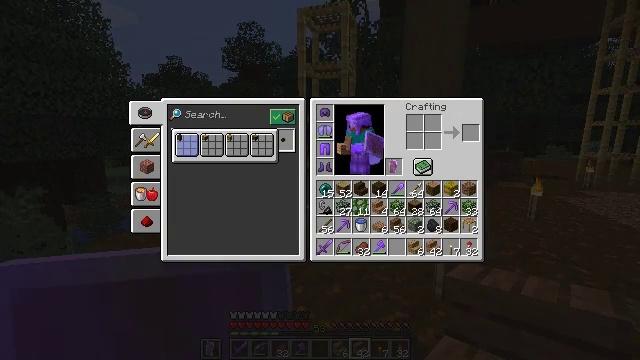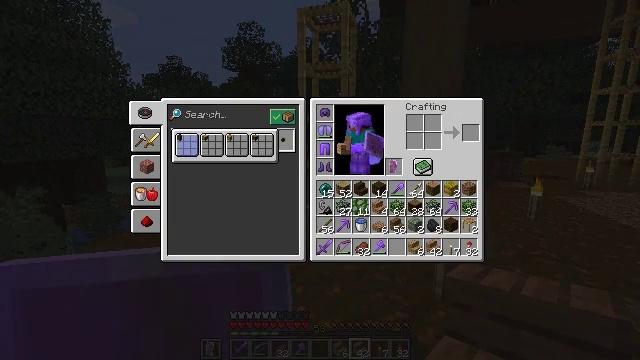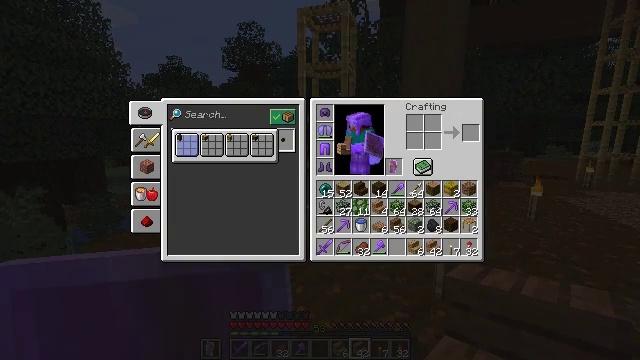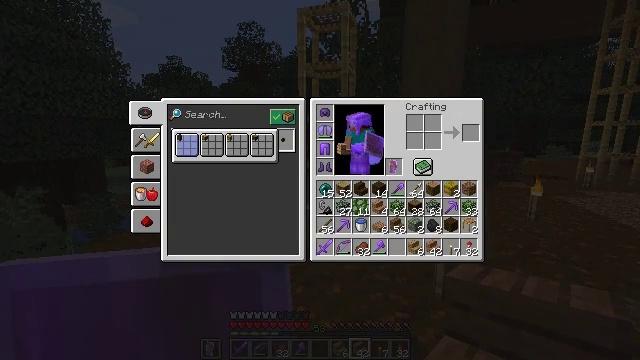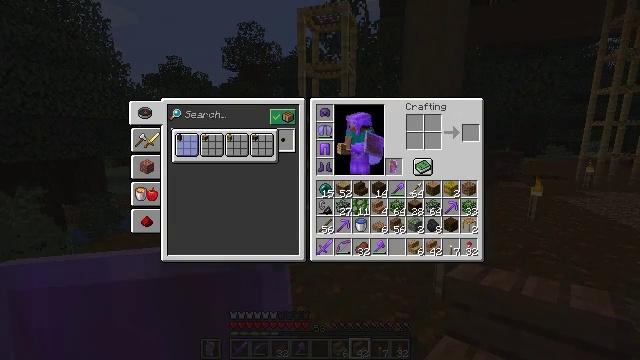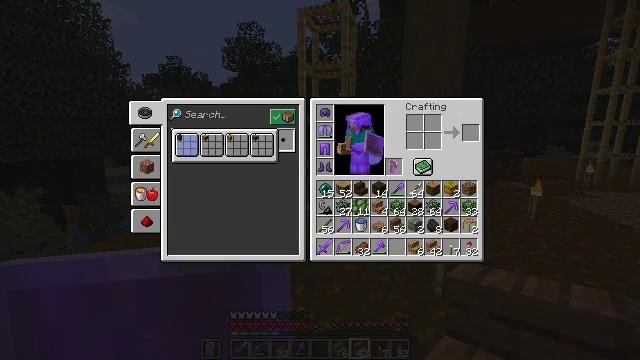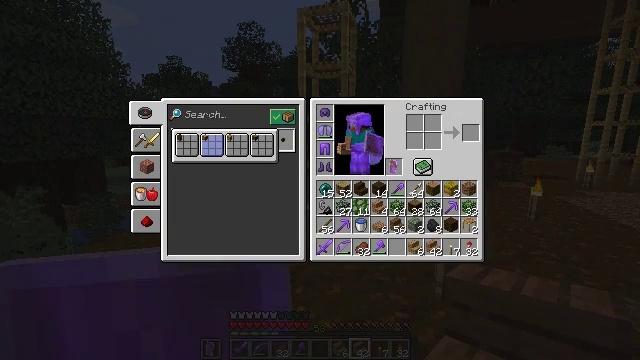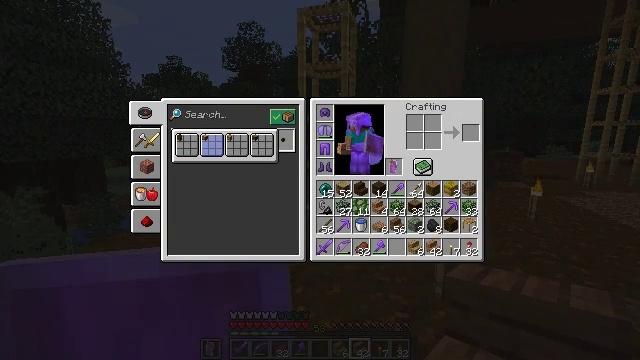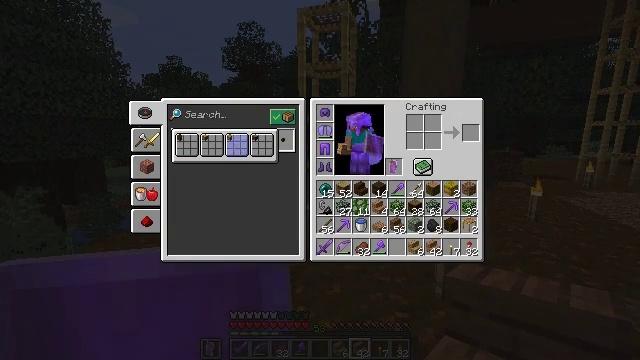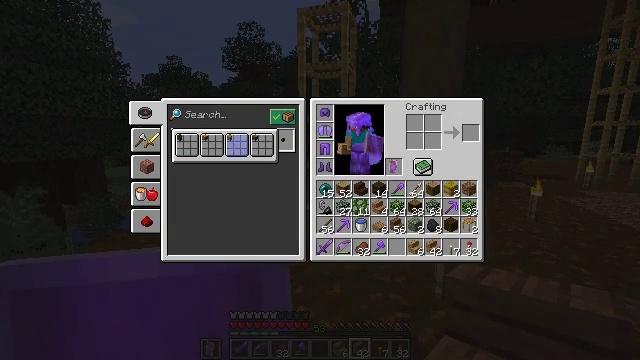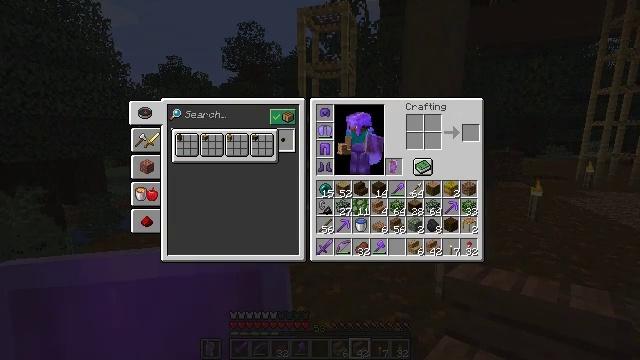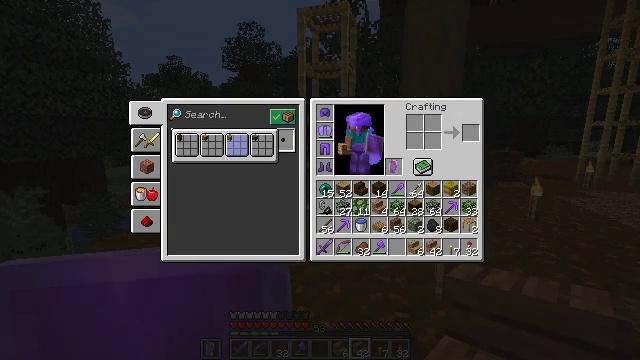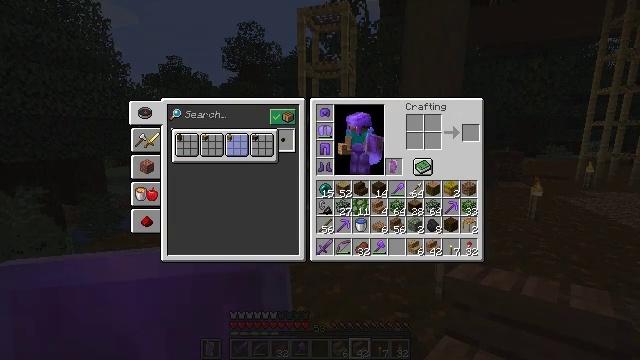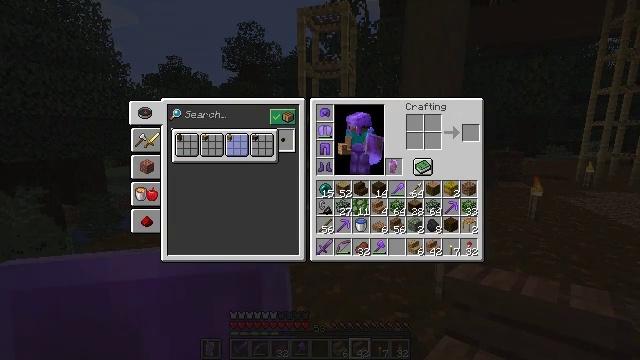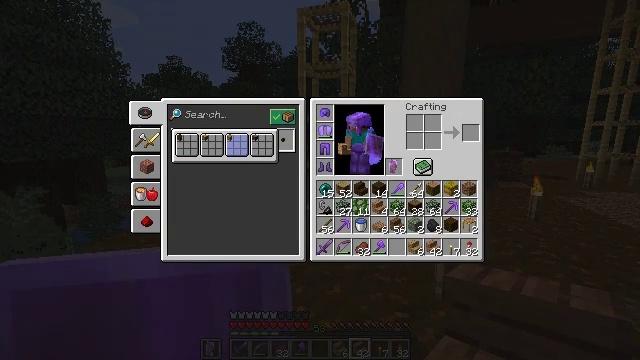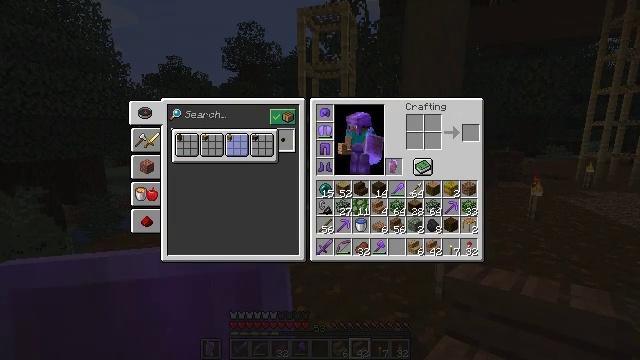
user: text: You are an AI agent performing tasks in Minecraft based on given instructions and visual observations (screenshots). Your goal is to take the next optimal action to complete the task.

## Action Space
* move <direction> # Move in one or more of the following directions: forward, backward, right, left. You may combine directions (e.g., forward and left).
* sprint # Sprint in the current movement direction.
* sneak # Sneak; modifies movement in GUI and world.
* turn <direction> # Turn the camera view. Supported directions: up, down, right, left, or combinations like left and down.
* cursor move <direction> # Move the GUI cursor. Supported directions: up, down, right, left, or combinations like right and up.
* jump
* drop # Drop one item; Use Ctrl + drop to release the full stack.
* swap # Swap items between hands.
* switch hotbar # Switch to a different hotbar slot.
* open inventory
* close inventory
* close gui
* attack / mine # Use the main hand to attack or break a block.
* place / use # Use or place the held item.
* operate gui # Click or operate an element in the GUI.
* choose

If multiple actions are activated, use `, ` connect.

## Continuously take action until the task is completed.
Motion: motion action
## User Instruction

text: Create jungle planks from jungle logs.
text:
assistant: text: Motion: no_op
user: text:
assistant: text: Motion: no_op
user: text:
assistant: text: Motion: no_op
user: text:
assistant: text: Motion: no_op
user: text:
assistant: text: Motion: no_op
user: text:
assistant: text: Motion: turn right
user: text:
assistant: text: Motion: turn right
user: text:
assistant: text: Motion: turn right
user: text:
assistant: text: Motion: turn right
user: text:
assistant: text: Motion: turn right
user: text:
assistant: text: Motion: no_op
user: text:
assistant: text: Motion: no_op
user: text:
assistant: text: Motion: no_op
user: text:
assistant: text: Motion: turn left
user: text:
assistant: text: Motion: no_op
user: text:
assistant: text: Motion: no_op
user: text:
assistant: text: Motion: no_op
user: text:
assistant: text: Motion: turn left
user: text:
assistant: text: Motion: no_op
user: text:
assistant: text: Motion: no_op
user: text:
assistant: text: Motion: no_op
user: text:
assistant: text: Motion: no_op
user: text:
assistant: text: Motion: attack / mine
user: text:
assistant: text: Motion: attack / mine
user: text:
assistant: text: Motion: turn right
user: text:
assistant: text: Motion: turn right
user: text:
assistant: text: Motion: turn right
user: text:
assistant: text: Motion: turn right
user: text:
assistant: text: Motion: no_op
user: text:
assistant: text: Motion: no_op